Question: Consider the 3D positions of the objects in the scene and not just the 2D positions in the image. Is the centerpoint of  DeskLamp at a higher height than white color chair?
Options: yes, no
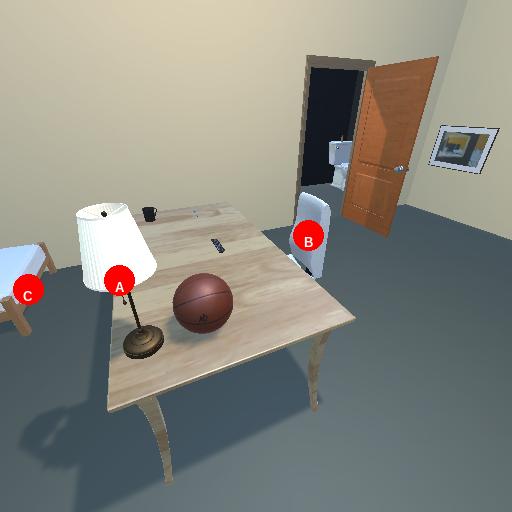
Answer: yes